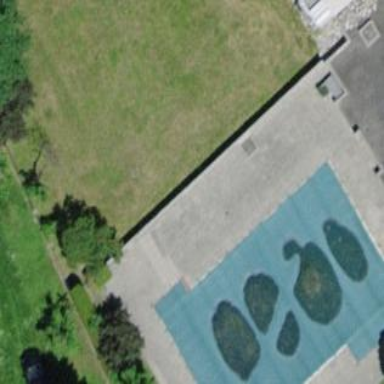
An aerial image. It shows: Swimming pool located in leisure land.